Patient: sex F, age 57
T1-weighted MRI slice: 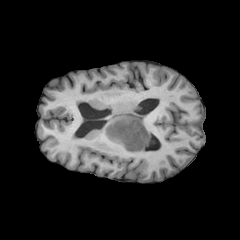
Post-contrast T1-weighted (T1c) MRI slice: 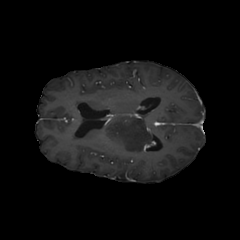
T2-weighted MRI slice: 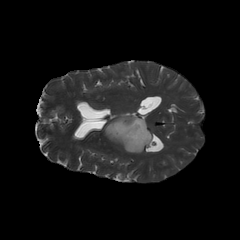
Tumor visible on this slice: yes
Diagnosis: Astrocytoma, IDH-wildtype
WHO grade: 3